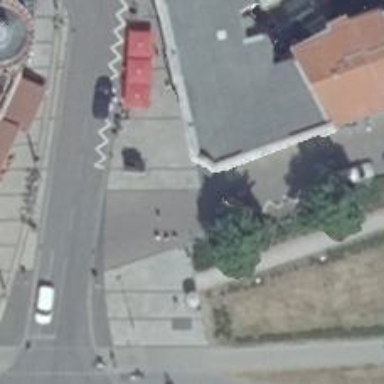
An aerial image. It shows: Taxi stand.